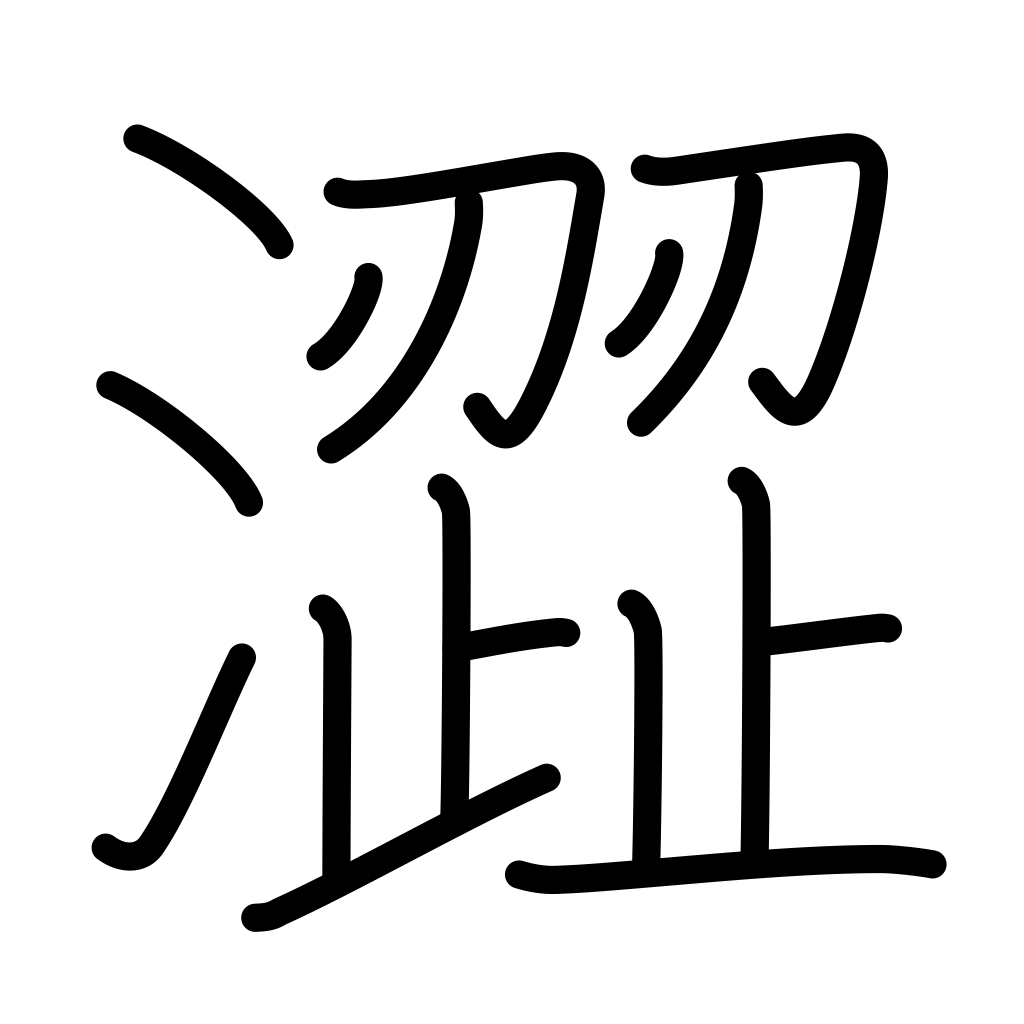
Meaning: astringent, harsh, uneven, rough